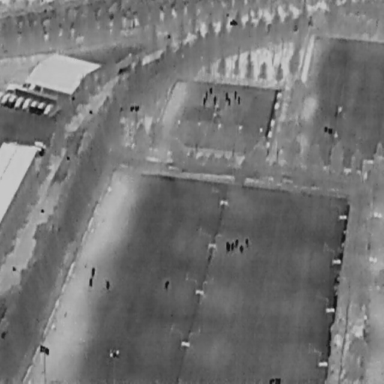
There are seven Cars in the infrared image.